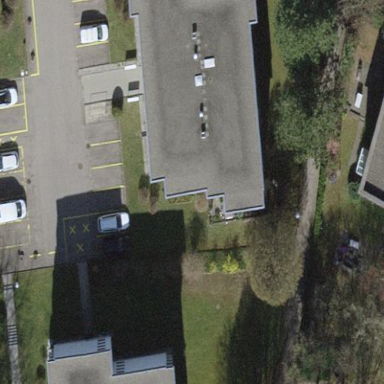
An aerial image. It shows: Building with apartments and flat roof.